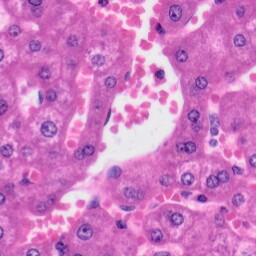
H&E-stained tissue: Liver